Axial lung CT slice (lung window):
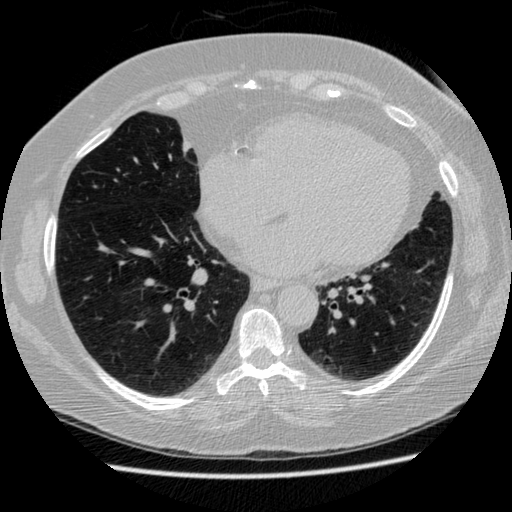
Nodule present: no